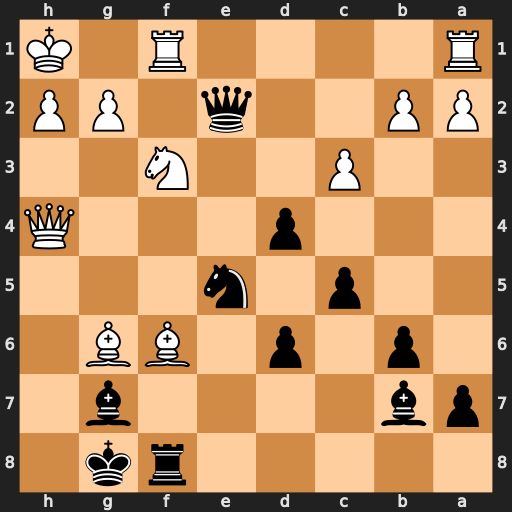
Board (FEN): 5rk1/pb4b1/1p1p1BB1/2p1n3/3p3Q/2P2N2/PP2q1PP/R4R1K
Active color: b
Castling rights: -
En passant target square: -
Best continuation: Nxg6 Qg5 Rxf6